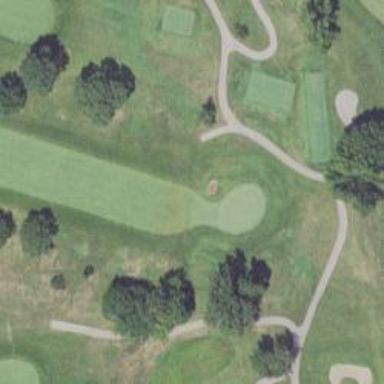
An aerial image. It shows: Golf hole.